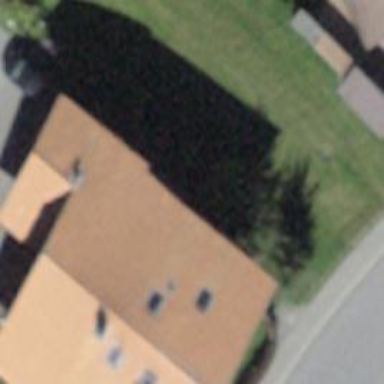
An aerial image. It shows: Residential building.